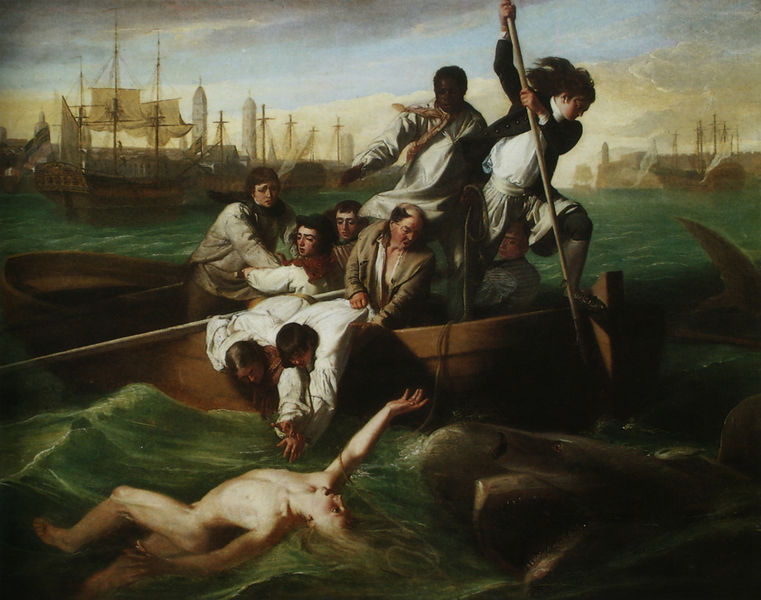
Titel: Watson und der Hai
Künstler: John Singleton Copley
Standort: Boston (Massachusetts)
Institution: Museum of Fine Arts
Schlagwörter: akt, blau, felsen, gemälde, hand, haut, himmel, körper, mann, meer, nackt, schatten, wasser, weiß, wolken, frauen, gelb, grün, landschaft, menschen, ocker, see, stadt, teich, braun, frau, grau, hintergrund, holz, hut, licht, männer, schwarz, tür, gürtel, leute, arm, arme, entsetzen, leiche, tod, tot, hände, wind, gewässer, haare, boot, kahn, paddel, ruder, stock, fesseln, küste, schiff, schiffe, segel, segelschiffe, welle, wellen, venedig, fischer, segelschiff, hemden, ziehen, bug, hafen, masten, angst, not, schiffbruch, seemänner, seenot, sturm, tau, untergang, wogen, ruderboot, balken, stimmung, junge, bucht, neger, türme, seil, schwimmen, greifen, reichen, ausstrecken, fisch, gebiss, afrikaner, schwarzer, sterben, floss, hilfe, ermordung, lanzen, mohr, speer, matrosen, wal, wale, walfang, stange, flotte, aufregung, ungeheuer, stechen, helfen, retten, rettung, schiffbrüchige, monster, flosse, beiboot, hai, bot, seeleute, sper, haifisch, rettungsboot, ertrinken, schiffbrüchig, zustechen, rettungsschiff, werfen, farbiger, haie, recken, harpune, ertrinkende, ertrinkender, haifische, hammerhai, retteten, walfänger, stake, helfende hände, ozena, segelwasser, wasserschaft, grüne see, schiffbrucj, schffbruch, ertrinken boot hero leander hafen sklave